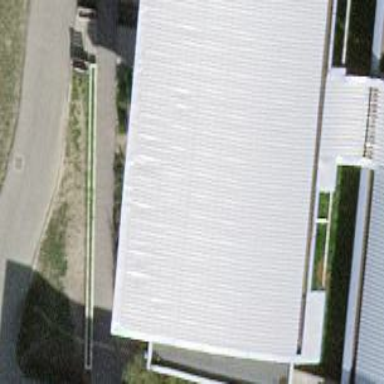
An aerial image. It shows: School building.